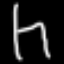
Label: chair